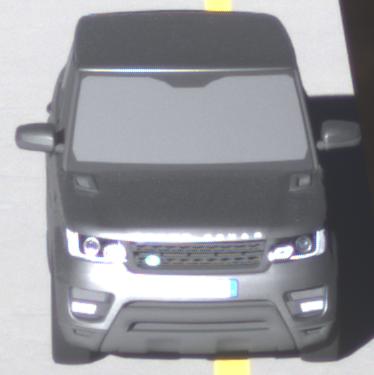
Make: Land Rover
Model: Range Rover Sport 5.0 V8 SC
Detailed model: Range Rover Sport (II)
Model produced from: 2013/09
Model produced until: 2015/07
Doors: 5
Color: gray
Road condition: dry road
Daytime: morning or afternoon
Contrast: high contrast